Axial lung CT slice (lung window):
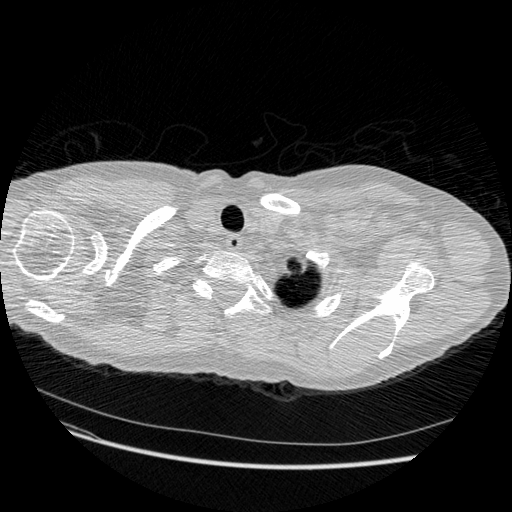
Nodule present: no